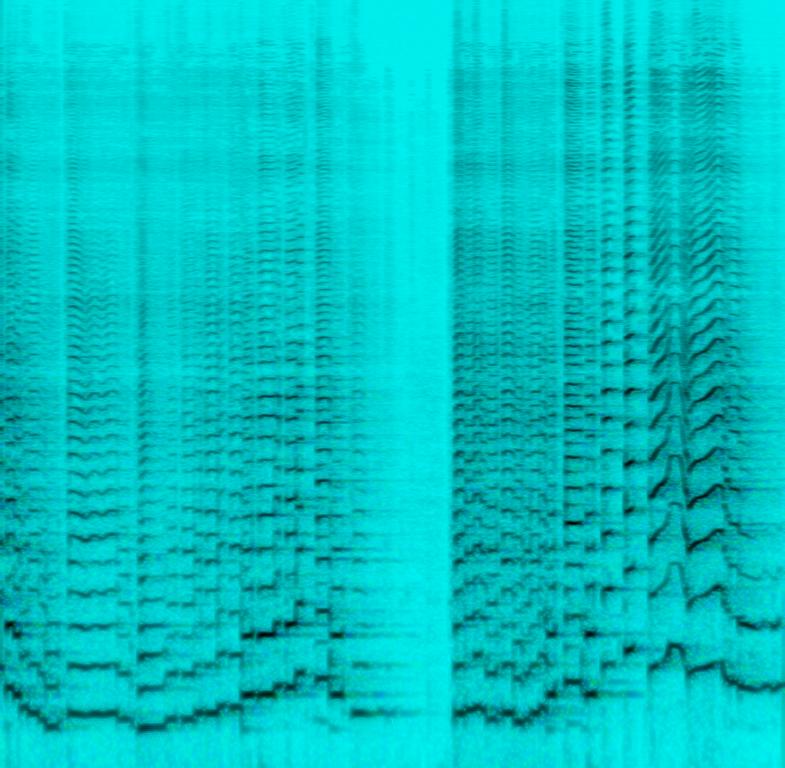
This audio contains someone playing a fast melody on a tenor saxophone. This song may be playing in a jazz band.